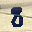
Label: 8